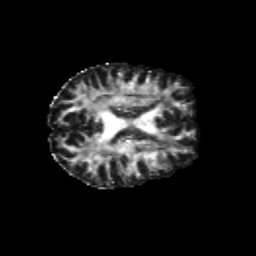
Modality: FA
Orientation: axial
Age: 42
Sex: female
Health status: healthy
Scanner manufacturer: siemens
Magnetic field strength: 3 T
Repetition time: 10.8 s
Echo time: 0.082 s